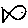
Label: fish